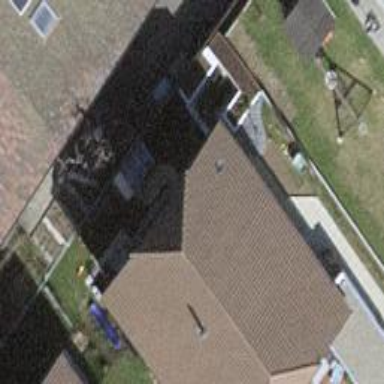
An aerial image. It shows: Simple house.